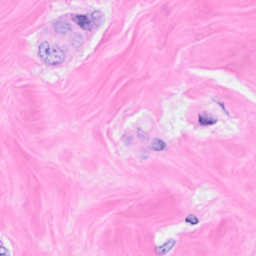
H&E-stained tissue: Breast